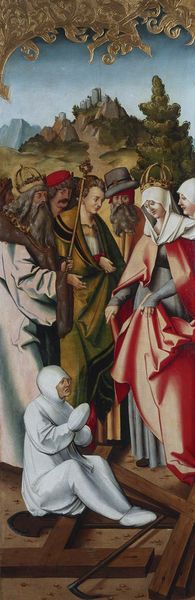
Titel: Die Auffindung des Wahren Kreuzes durch die Heilige Helena
Künstler: Meister IS mit der Schaufel
Standort: Karlsruhe
Institution: Staatliche Kunsthalle Karlsruhe
Schlagwörter: baum, berg, blau, felsen, flügel, gemälde, gott, gruppe, himmel, mann, umhang, weiß, wolken, bäume, frauen, grün, landschaft, menschen, sitzen, braun, bunt, frau, grau, holz, hut, männer, rot, schloss, tuch, weg, haube, leute, ornament, anzug, bart, bärte, mütze, bibel, hinrichtung, mensch, pelz, rahmen, toter, hügel, natur, kirche, boden, gewand, gold, mantel, tücher, personen, krone, renaissance, wald, stock, adelige, fell, fesseln, stab, berge, farben, fels, gebirge, gipfel, farbe, latten, figuren, bischof, gefolge, könig, tafel, kopftuch, detail, ornamente, verzierung, balken, bretter, laken, edel, burg, kreuz, religion, sichel, stilisiert, helm, herrscher, tanne, beten, menschenmenge, altar, schnitzerei, schnörkel, barett, pelzkragen, kreuze, kiefer, gotisch, christus, grab, jesus, kreuzigung, leichentuch, priester, bettler, geistliche, könige, königin, heilige, binden, maria, gefangener, verhüllt, kranke, israel, bitte, schaufel, auferstehung, sense, golf, bitten, tafelbild, herscher, zepter, szepter, helena, kapuze, krüppel, kruez, barbara, königing, krücke, auferweckung, heilen, lazarus, gnade, hur, kreuzbalken, erweckung, anbetung der könige, gethsemane, nordalpin, kirchenmalerei, flüge, martha, büßer, himmek, umwickelt, ganzkörperanzug, lebra, marta, 1490, kranken, aussätzige, sündigen, aussetziger, getsehmane, wunderkappe, getsehmanie, personenn, hilfsbedürftiger